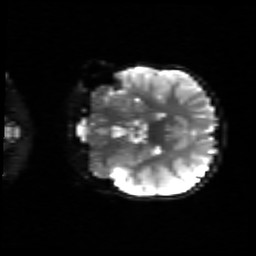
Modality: sbref
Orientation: coronal
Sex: female
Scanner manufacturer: siemens
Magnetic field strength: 3 T
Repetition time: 5 s
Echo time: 0.071 s